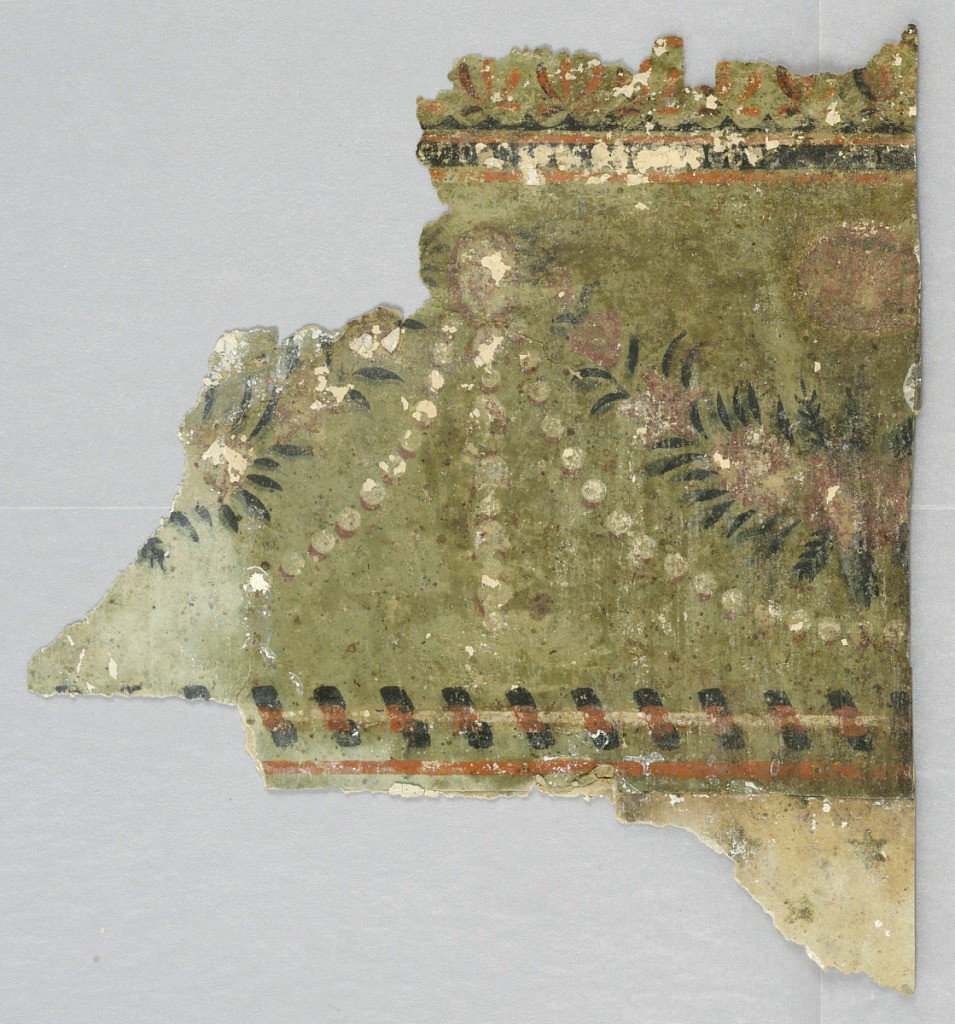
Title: Sidewall and border
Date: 1740–66
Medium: Block-printed on handmade paper
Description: a) Powdering of six-pointed stars which are now black, having probably changed color from brown. Fragments of plaster indicate paper was plastered over. Joined sheets measure aproximately 19x22 inches; b) Swag border with pearls, flowers and foliage.